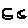
Label: moon